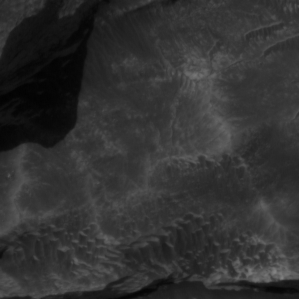
Label: non_frost